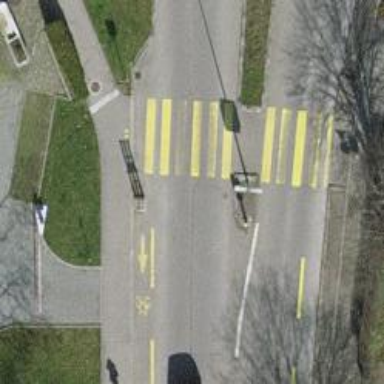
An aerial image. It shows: Zebra crossing on the road.